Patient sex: M
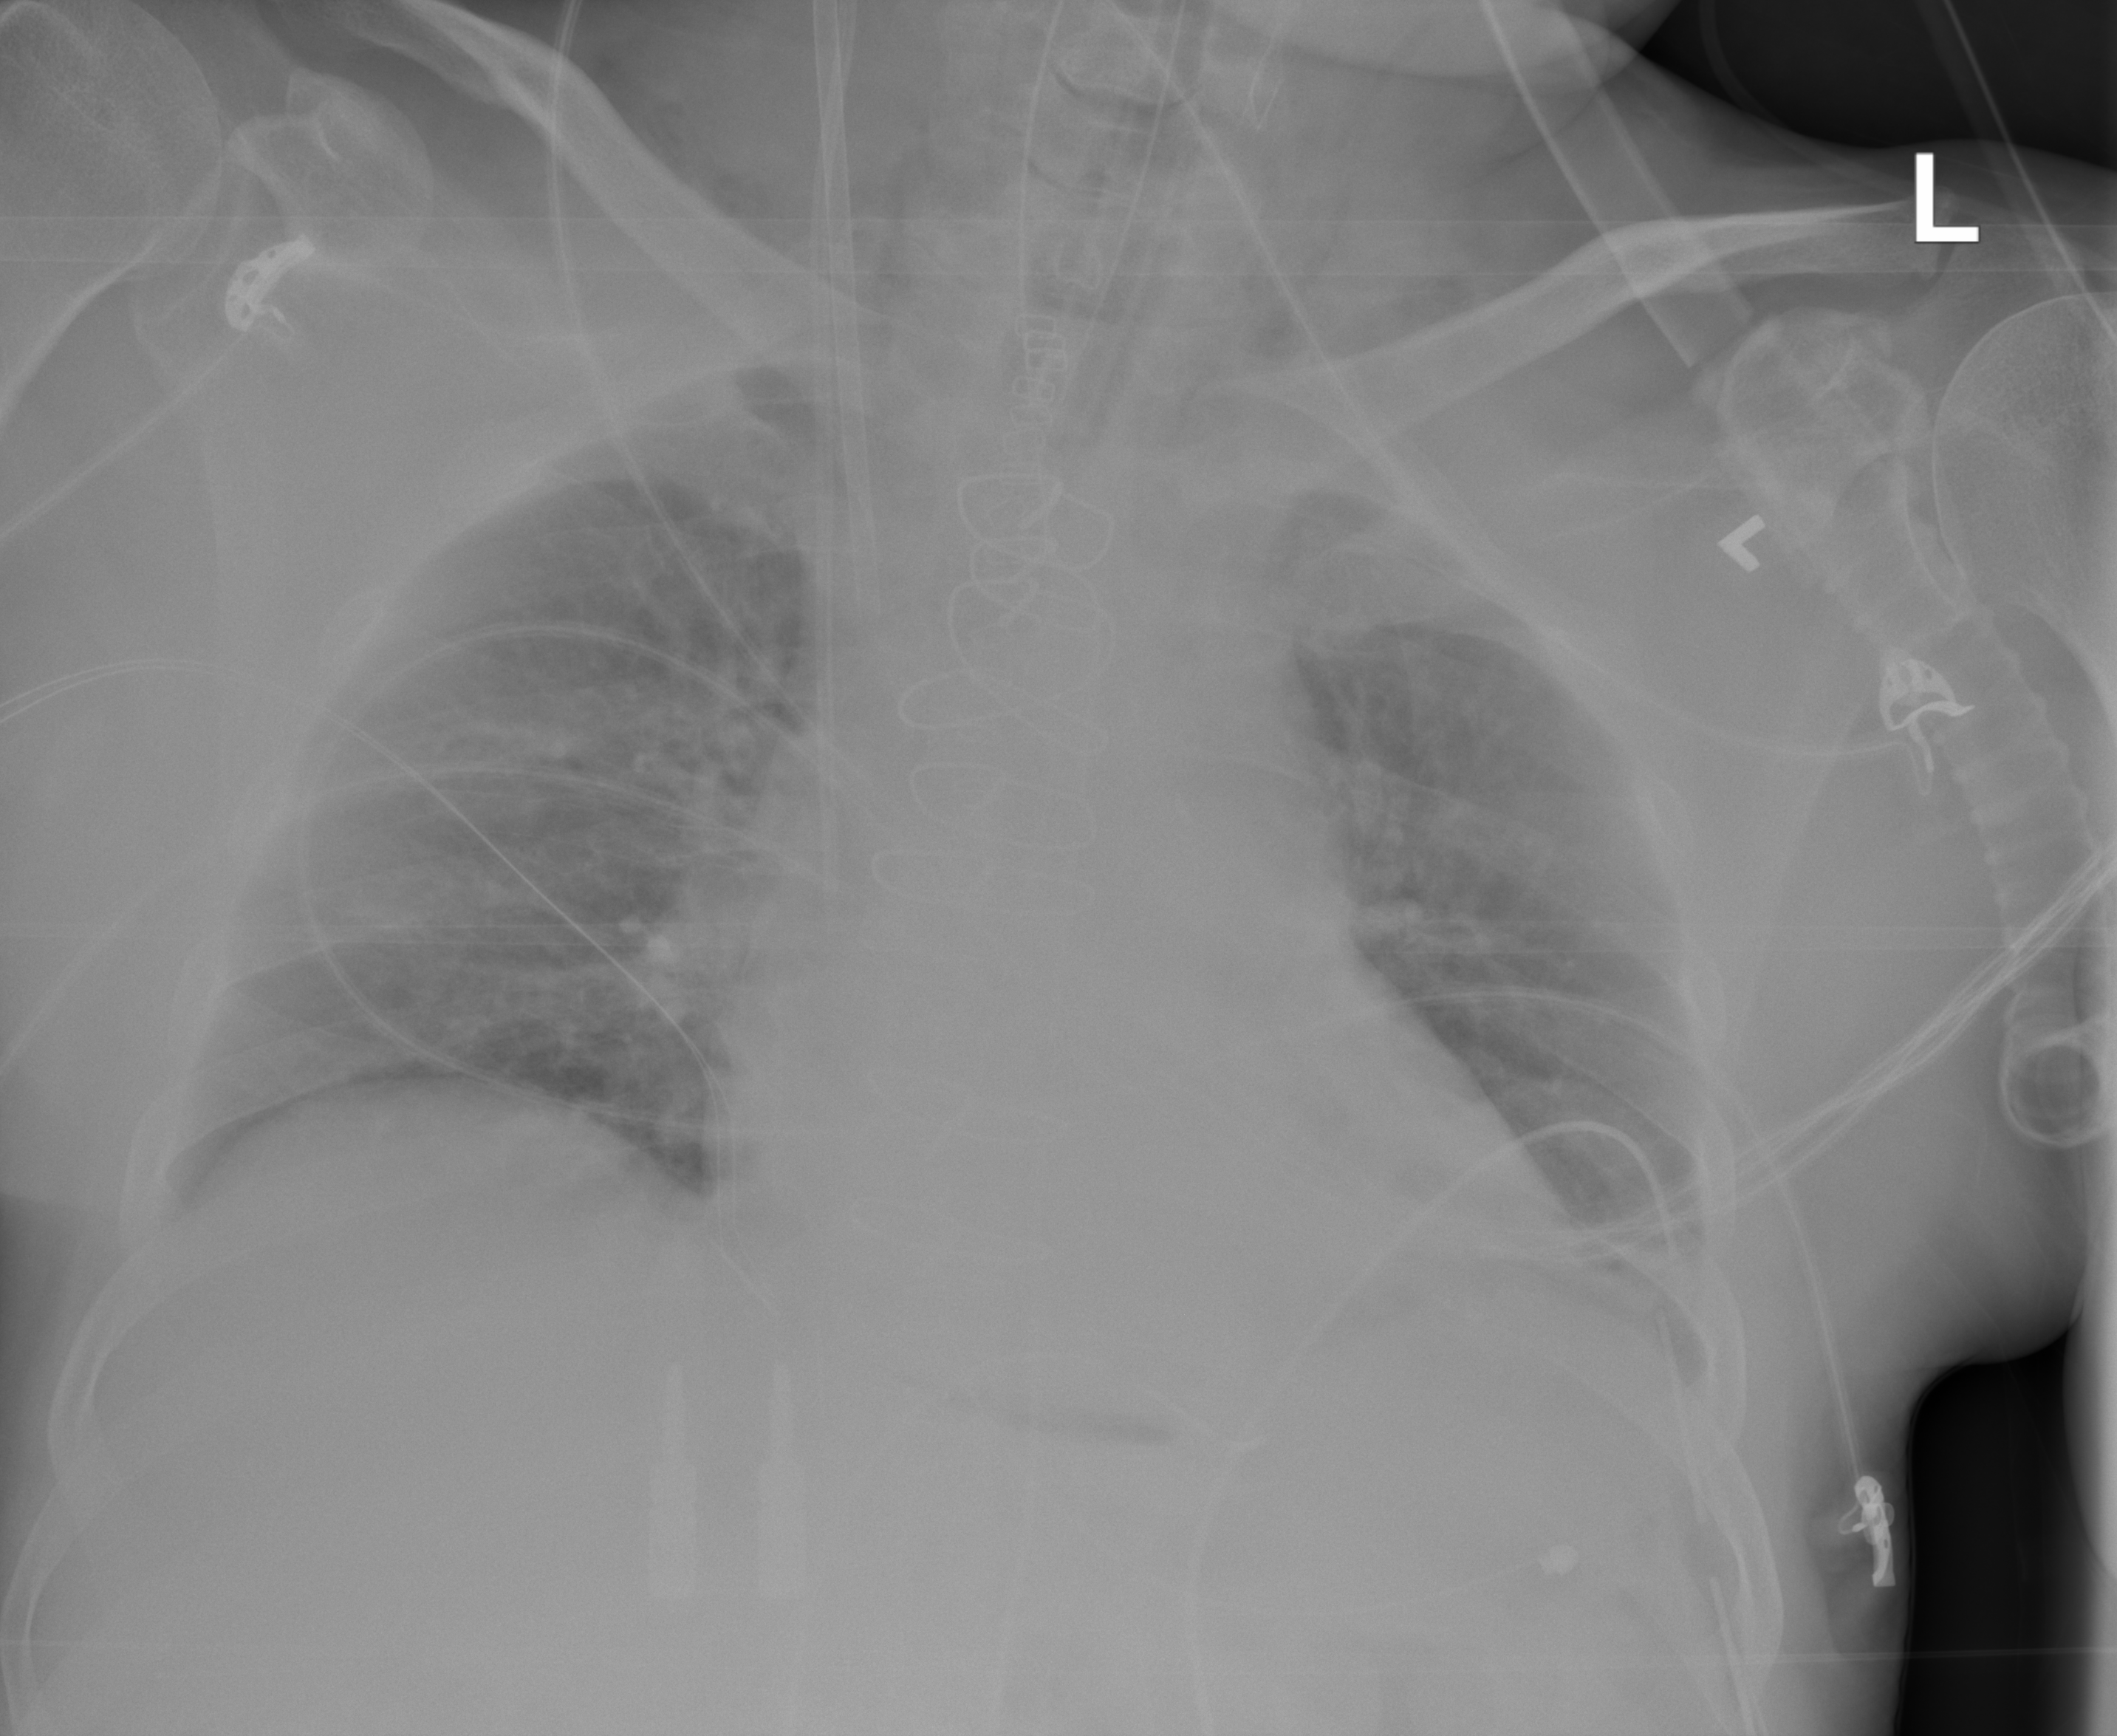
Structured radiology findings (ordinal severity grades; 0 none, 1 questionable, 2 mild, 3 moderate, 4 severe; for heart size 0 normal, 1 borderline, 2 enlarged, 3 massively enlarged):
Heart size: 2
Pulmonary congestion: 0
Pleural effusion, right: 0
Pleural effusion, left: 0
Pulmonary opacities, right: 0
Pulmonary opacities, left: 0
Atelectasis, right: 2
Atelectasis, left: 2